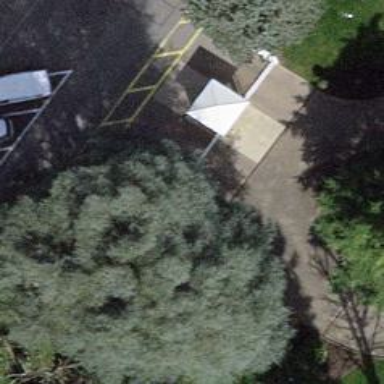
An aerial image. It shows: Lift gate barrier.